Current action and preconditions to check: trajectory_clear

Your task: For each precondition in the list above, predict whether it will hold at this action.

Consider the current scene as observed from the mobile robot's camera, and analyze the predicted future states of all dynamic agents (e.g., people, animals, vehicles, or any moving entities) within the NEXT SECOND.

IMPORTANT: Only answer "very likely" if you are absolutely certain—based on strong, clear evidence—that a dynamic agent will violate the precondition in the predicted future state. Do NOT answer "very likely" for unlikely, ambiguous, or low-probability risks.

Ask yourself for each precondition: Is there a high probability, with clear and convincing evidence, that the predicted future states of any dynamic agent will interfere with the predicted future state of the currently executing action within the NEXT SECOND, causing that precondition to fail?

Assess the risk level based on these predictions. Use "likely" or "very likely" if motions create a clear risk of interference.

Use "neutral" or "improbable" if agents are nearby but their predicted paths are clearly diverging or non-conflicting.

Failure Risk Categories: "very improbable", "improbable", "neutral", "likely", "very likely"

Answer Format: Output ONLY the probability_of_failure value from these categories: "very improbable", "improbable", "neutral", "likely", "very likely"

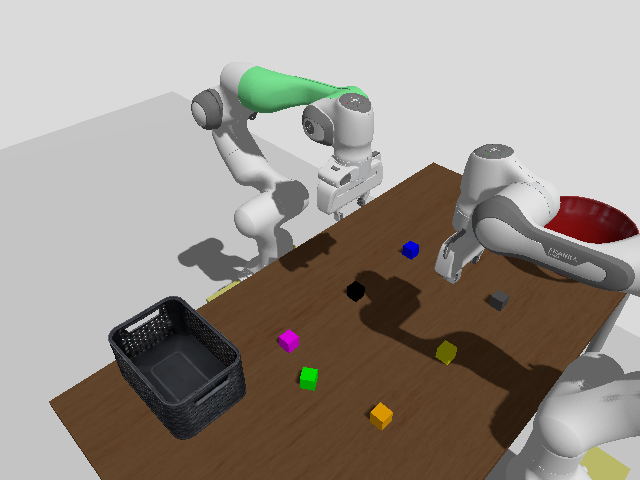

Answer: very improbable